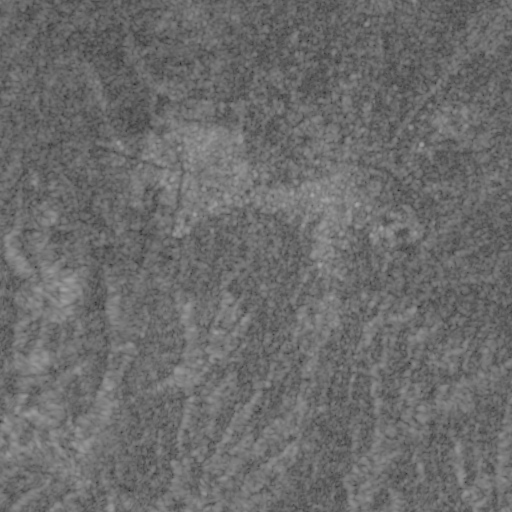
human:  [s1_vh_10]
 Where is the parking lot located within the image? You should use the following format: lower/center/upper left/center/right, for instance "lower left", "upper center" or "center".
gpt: The parking lot is located in the center right of the image.
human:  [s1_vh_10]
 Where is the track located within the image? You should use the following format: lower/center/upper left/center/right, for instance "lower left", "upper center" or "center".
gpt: There is no track in the image.

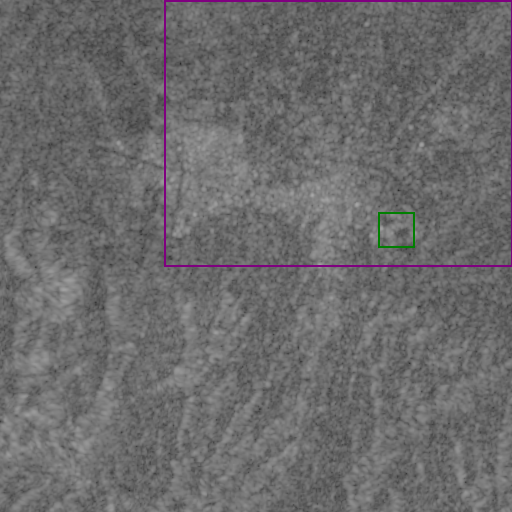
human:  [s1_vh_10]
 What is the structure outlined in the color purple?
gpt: The structure outlined in purple is a crop field.
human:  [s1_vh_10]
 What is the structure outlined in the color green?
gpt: The structure outlined in green is a park.
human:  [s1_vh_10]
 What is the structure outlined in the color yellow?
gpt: There is no yellow outline.